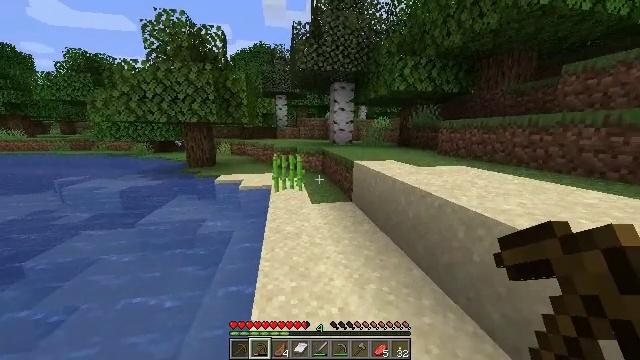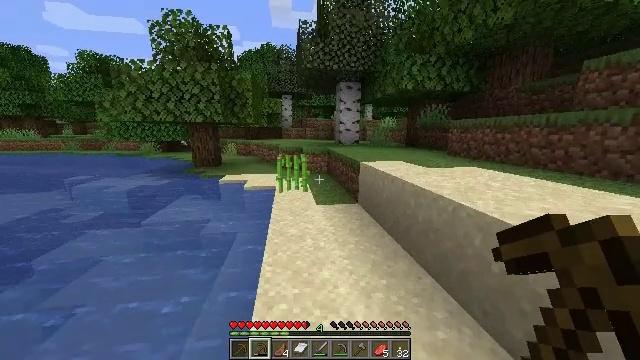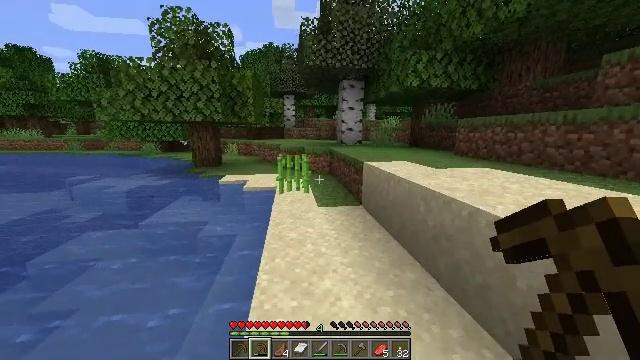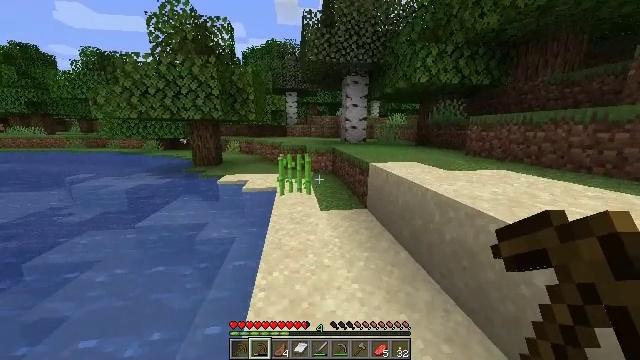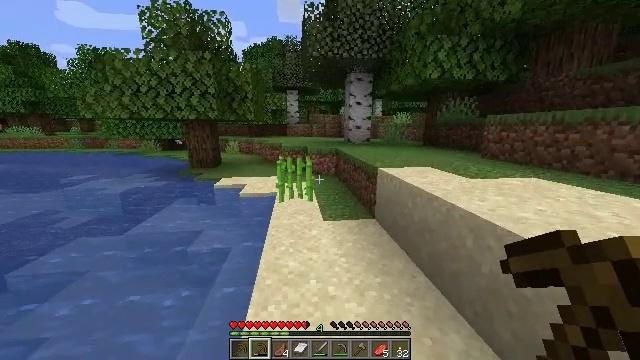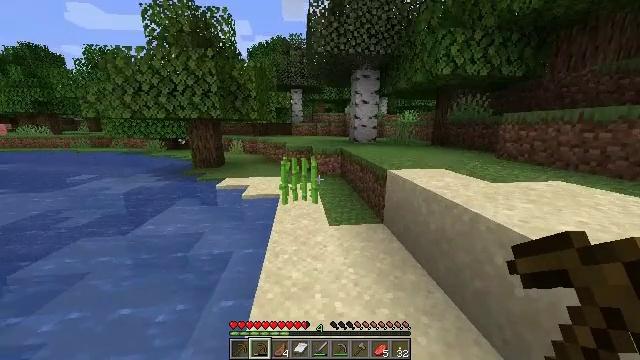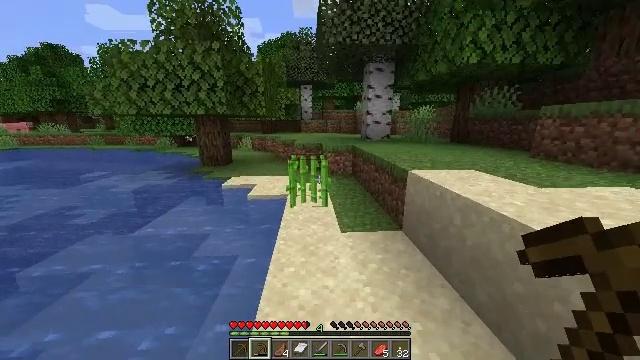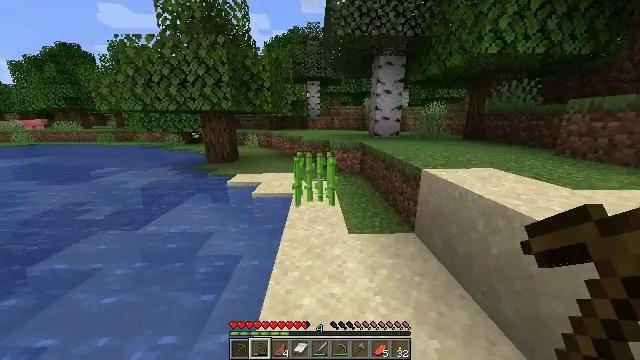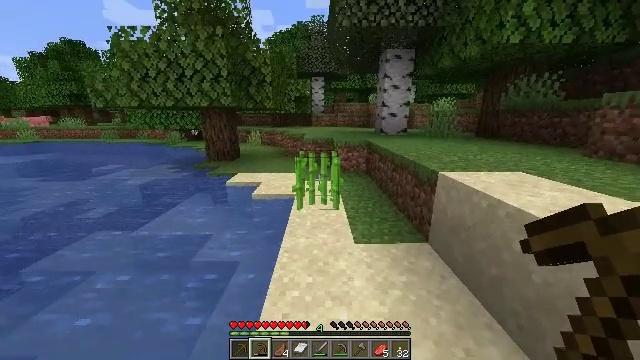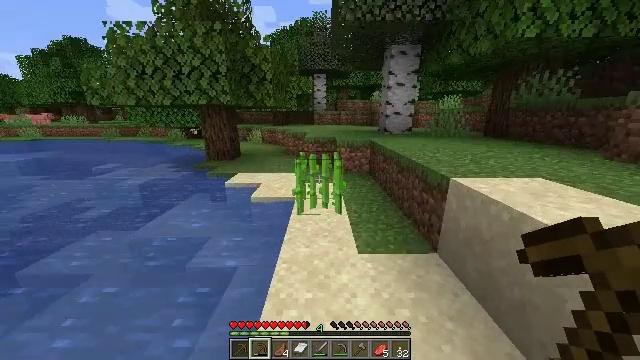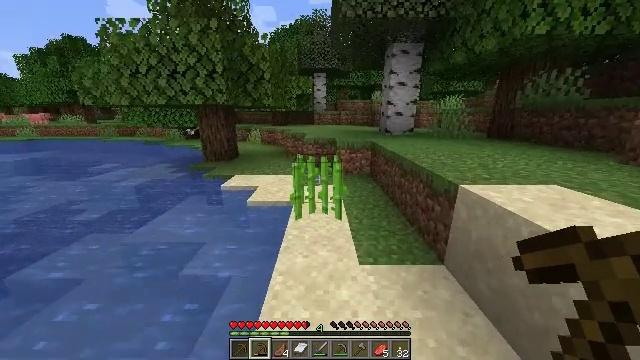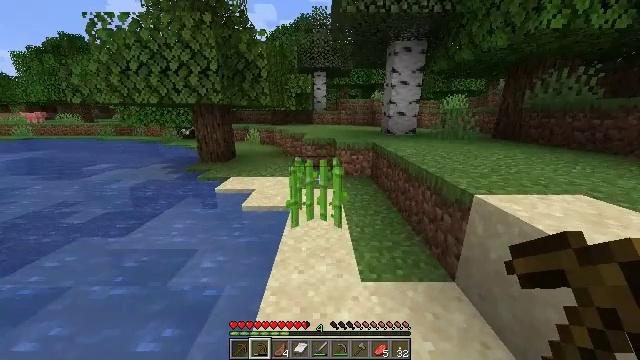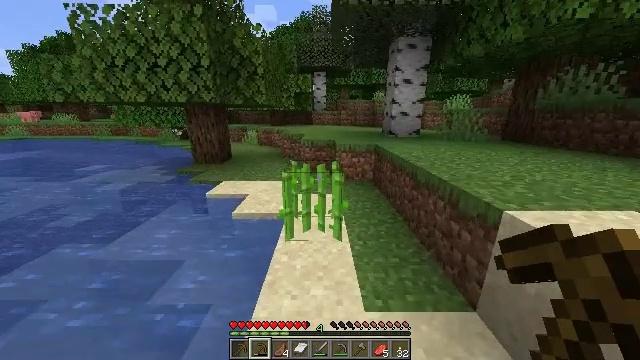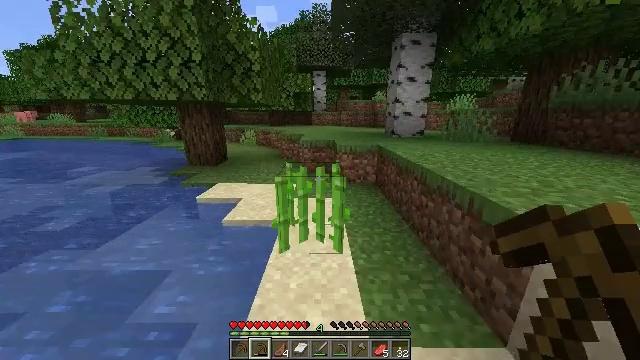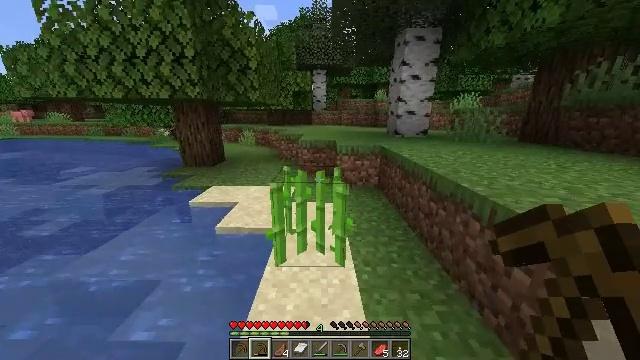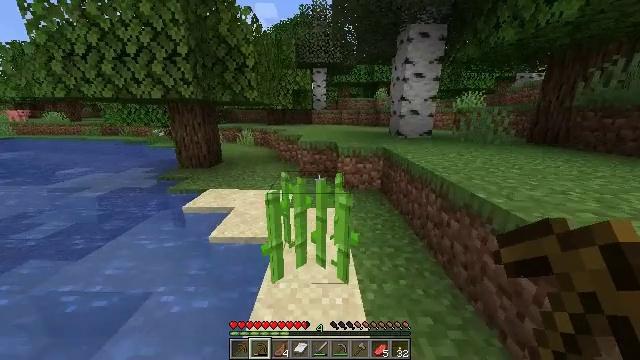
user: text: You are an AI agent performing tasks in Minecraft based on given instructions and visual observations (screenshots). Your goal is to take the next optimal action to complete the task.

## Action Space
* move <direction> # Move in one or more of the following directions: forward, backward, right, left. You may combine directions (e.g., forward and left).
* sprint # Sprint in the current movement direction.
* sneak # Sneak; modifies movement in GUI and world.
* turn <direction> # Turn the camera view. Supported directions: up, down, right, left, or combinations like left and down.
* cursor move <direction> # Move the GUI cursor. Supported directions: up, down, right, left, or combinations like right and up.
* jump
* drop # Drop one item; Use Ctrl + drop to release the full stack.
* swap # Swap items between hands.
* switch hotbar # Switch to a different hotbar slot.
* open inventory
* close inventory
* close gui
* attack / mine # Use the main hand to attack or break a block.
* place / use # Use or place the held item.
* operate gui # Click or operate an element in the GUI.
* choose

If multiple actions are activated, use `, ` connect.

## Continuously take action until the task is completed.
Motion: motion action
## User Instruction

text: Collect sugar cane near water sources.
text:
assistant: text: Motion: move forward, sprint, turn left
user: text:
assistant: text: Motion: move forward, sprint
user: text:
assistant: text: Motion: move forward, sprint
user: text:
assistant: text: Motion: move forward, sprint
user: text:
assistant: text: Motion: move forward, sprint, turn left
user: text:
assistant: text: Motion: move forward, sprint, turn left
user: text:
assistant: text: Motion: move forward, sprint, turn left
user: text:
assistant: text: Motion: move forward, sprint, turn left
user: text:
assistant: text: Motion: move forward, sprint
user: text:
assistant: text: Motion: move forward, sprint
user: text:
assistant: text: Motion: move forward, sprint
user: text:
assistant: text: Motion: move forward, sprint
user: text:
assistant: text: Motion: move forward, sprint
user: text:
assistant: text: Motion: move forward, sprint
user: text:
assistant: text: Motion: move forward, sprint
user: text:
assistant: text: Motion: move forward, sprint, attack / mine
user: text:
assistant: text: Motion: move forward, sprint, attack / mine
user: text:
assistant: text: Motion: move forward, sprint, attack / mine
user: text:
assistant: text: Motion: move forward, sprint, attack / mine
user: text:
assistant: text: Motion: move forward, sprint, attack / mine
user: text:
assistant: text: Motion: sprint, attack / mine